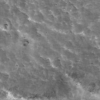
Label: not_dusty